Question: I'm trying to create a simple NBA boxscore web app in React, but I am having trouble rendering the API data into separated tables for each game. I am trying to create separate tables with its own headers for each game based on the gameID value from the API. How can I achieve this?
'''
import React, { Fragment } from 'react';
import ScoreCards from './ScoreCards';
const ScoreCardData = ({ gameStats }) => {
return(
<table>
<tbody>
<tr>
<td>gameID</td>
<td>Players</td>
<td>FGM/A FG%</td>
<td>FTM/A FT%</td>
<td>3PTM</td>
<td>PTS</td>
<td>REB</td>
<td>AST</td>
<td>ST</td>
<td>BLK</td>
<td>TO</td>
</tr>
{Object.keys(gameStats).map((gameData, i) => {
return(
<Fragment>
<tr key={i}>
<td>{gameStats[gameData].game.id}</td>
</tr>
</Fragment>
)
})
}
</tbody>
</table>
)
};
export default ScoreCardData;
'''
Here is the code where I try to render the API data. I'm able to get a list of all the game ID's in one table, but I want to separate them according to gameID value so that I can display each table as a separate game. I also want to have the header row with all the stat names to be displayed for each table.
I'm basically just trying to create a simple NBA box score website, but I am having trouble actually rendering the data into a box score format. This is my first web application that I am creating, so I am very lost. Any help would be appreciated.

<URL>
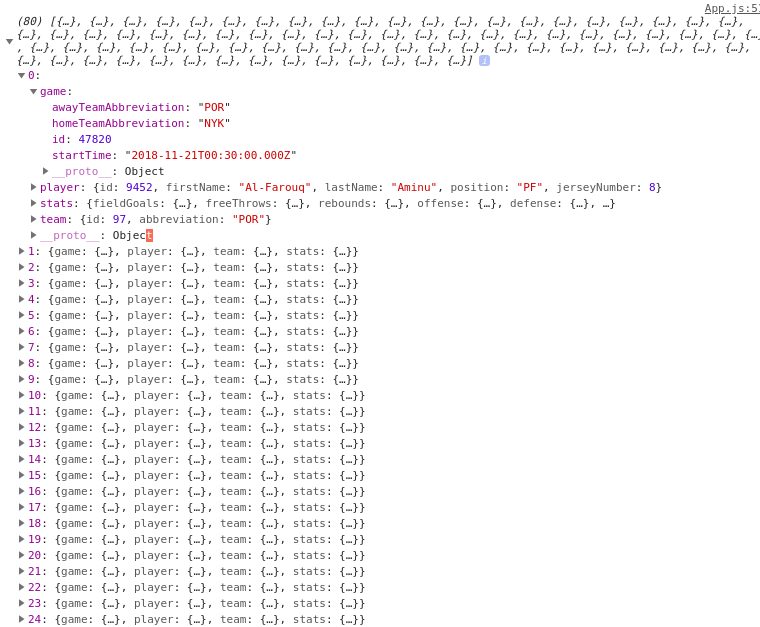
Answer: Please try like this, if want to display separate table based on game id, we need to group the data first by 'game.id' then loop through original gameStats data via 'Object.keys'.
Demo link: <URL>
'''
import groupBy from "lodash.groupby";
const ScoreTable = props => {
console.log("props.gameStats ", props.gameStats);
return (
<table>
<tbody>
<tr>
<td>gameID</td>
<td>Players</td>
<td>FGM/A FG%</td>
<td>FTM/A FT%</td>
<td>3PTM</td>
<td>PTS</td>
<td>REB</td>
<td>AST</td>
<td>ST</td>
<td>BLK</td>
<td>TO</td>
</tr>
{props.gameStats.map((gameData, i) => {
return (
<Fragment>
<tr key={i}>
<td>{gameData.game.id}</td>
</tr>
</Fragment>
);
})}
</tbody>
</table>
);
};
const ScoreCardData = props => {
return Object.keys(props.gameStats).map((item, i) => {
return <ScoreTable gameStats={props.gameStats[item]} />;
});
};
const gameStats = [
{
game: { id: 47820 },
player: {},
stats: {},
team: { id: 57, abbreviation: "POR" }
},
{
game: { id: 47820 },
player: {},
stats: {},
team: { id: 57, abbreviation: "POR" }
},
{
game: { id: 5000 },
player: {},
stats: {},
team: { id: 57, abbreviation: "POR" }
},
{
game: { id: 5000 },
player: {},
stats: {},
team: { id: 57, abbreviation: "POR" }
},
{
game: { id: 6000 },
player: {},
stats: {},
team: { id: 57, abbreviation: "POR" }
}
];
const groupedData = groupBy(gameStats, "game.id");
console.log("groupedData ", groupedData);
'''